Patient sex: M
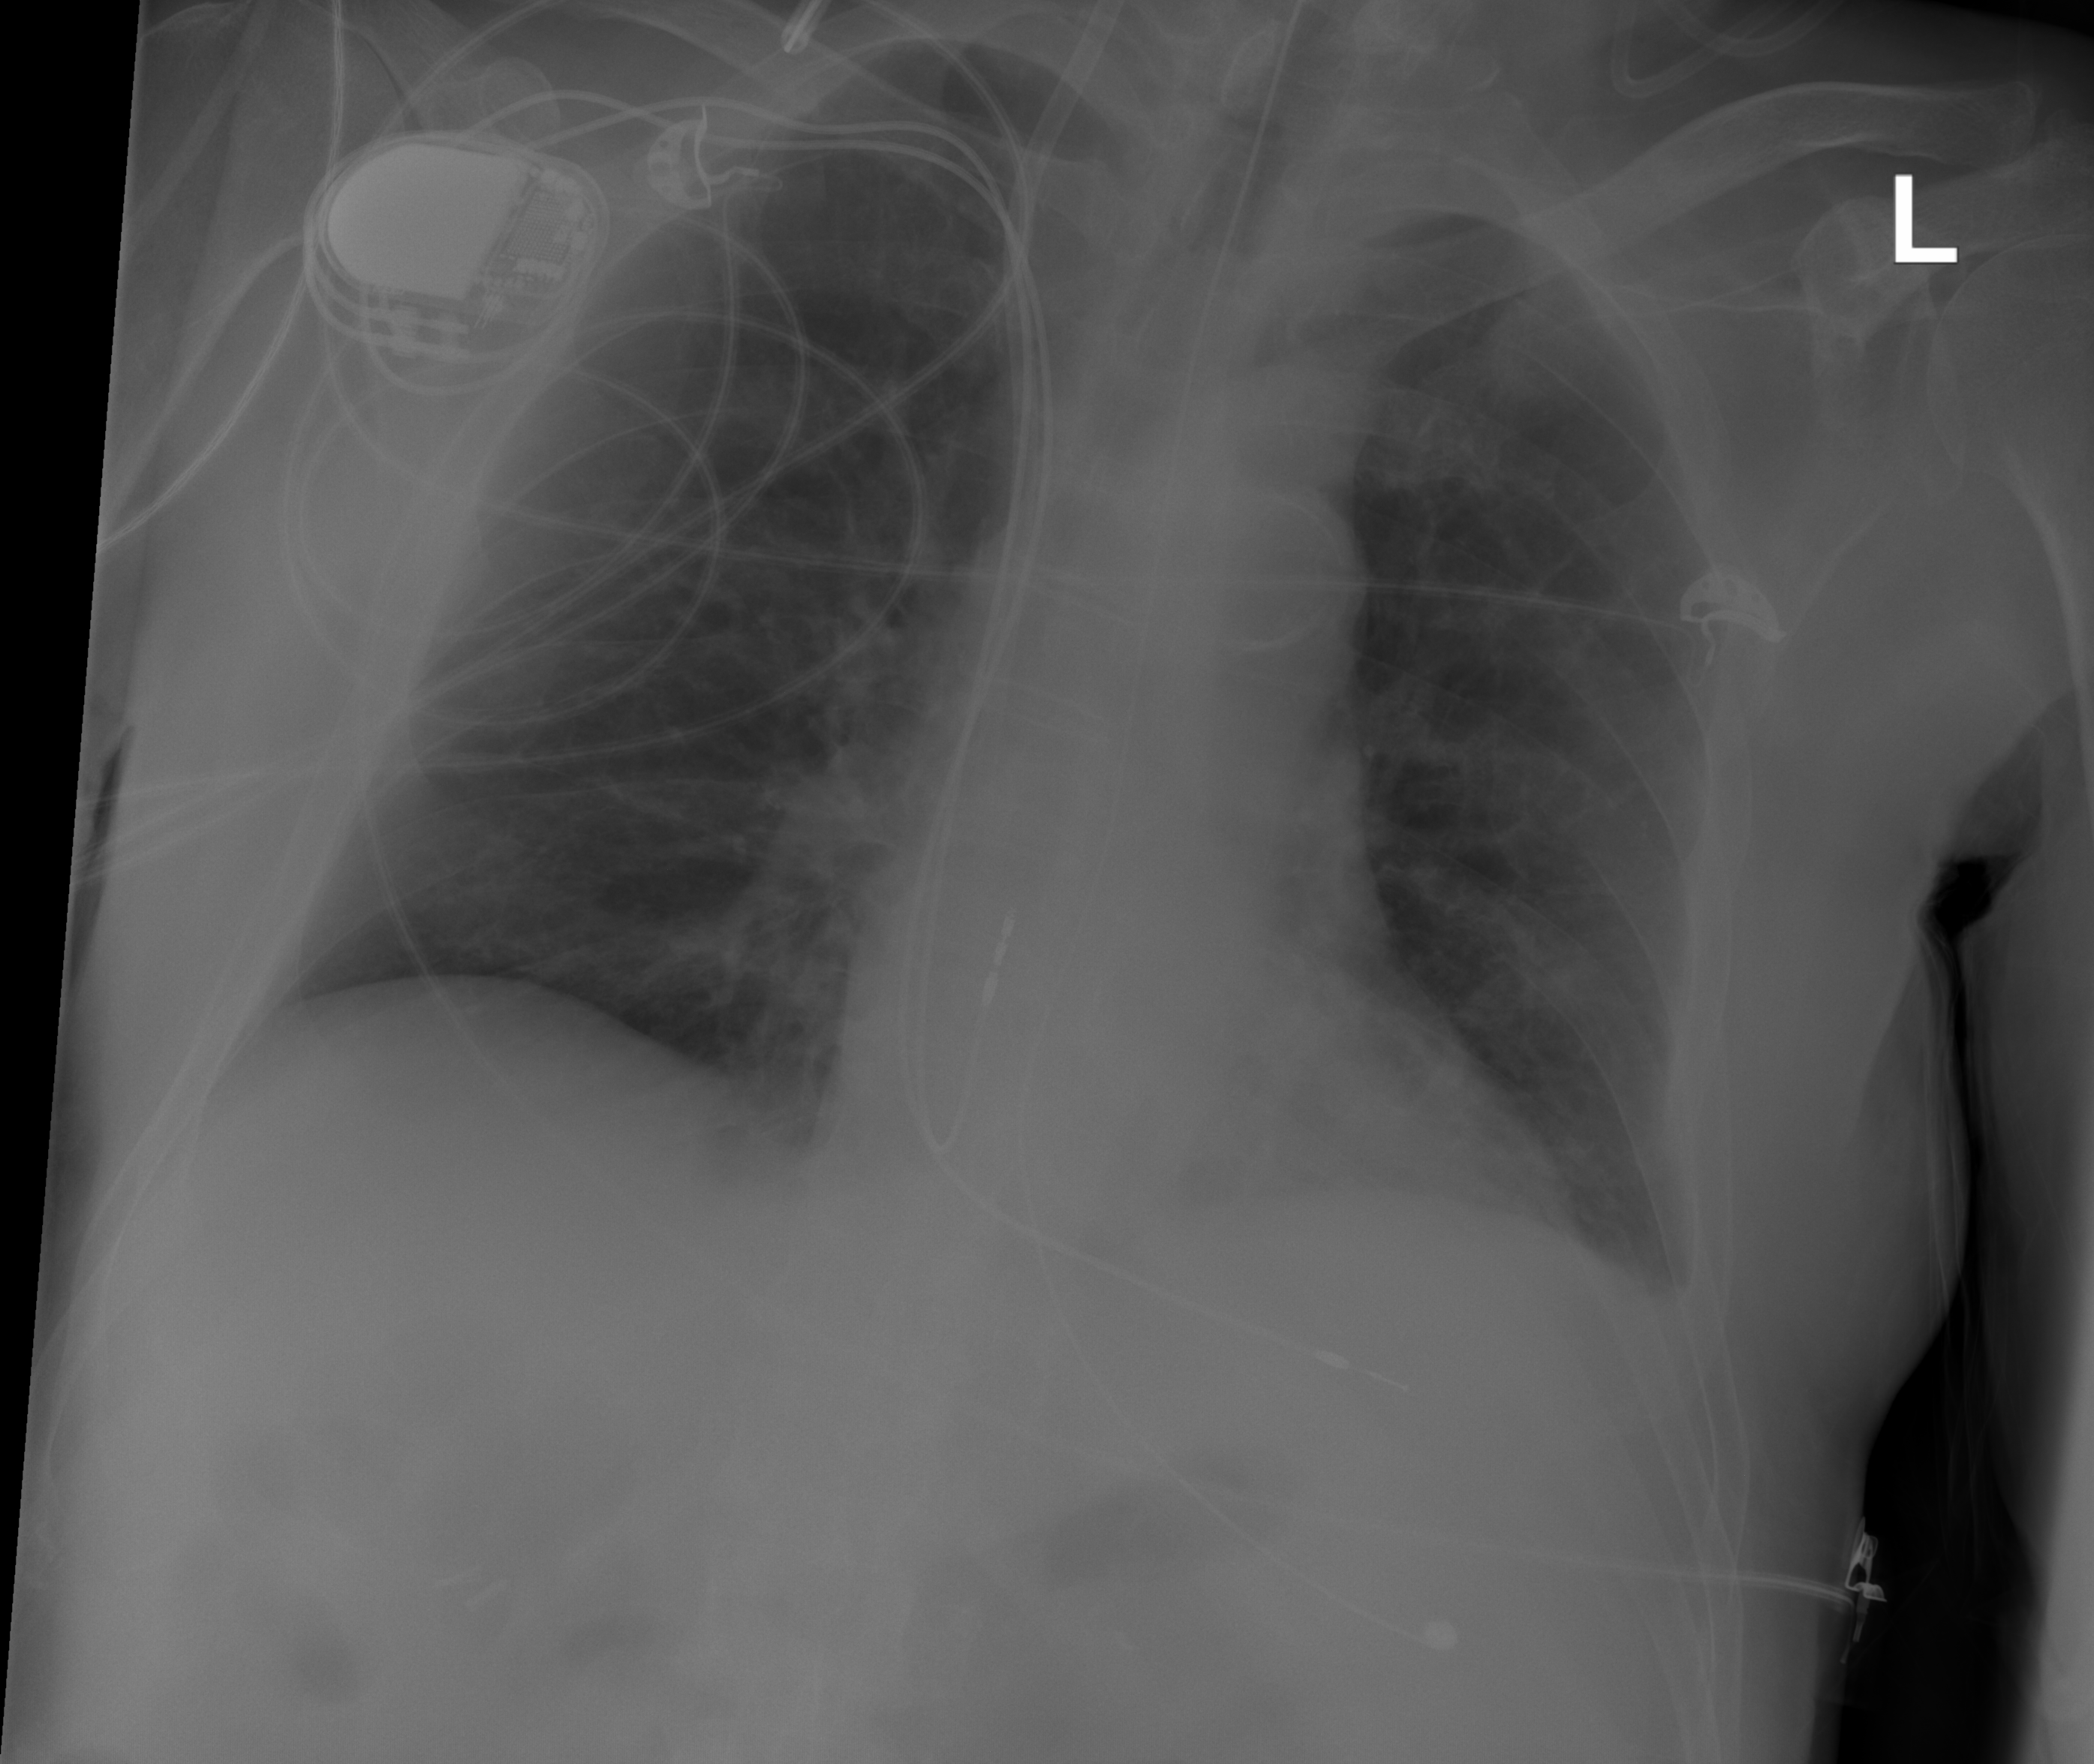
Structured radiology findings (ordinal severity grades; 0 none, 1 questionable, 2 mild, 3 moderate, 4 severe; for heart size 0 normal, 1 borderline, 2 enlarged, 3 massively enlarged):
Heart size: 0
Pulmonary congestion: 0
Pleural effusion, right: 0
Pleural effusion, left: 1
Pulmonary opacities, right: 0
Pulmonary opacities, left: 0
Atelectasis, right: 0
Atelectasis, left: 1